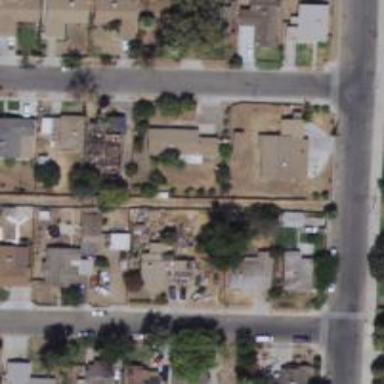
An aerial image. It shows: Alley classified as service road.